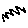
Label: zigzag